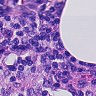
Metastatic tissue present: no